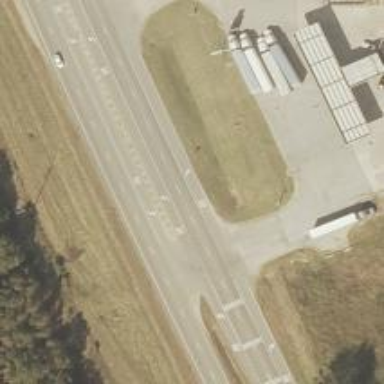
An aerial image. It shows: Asphalt dual carriageway categorized as trunk highway.